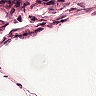
Metastatic tissue present: no